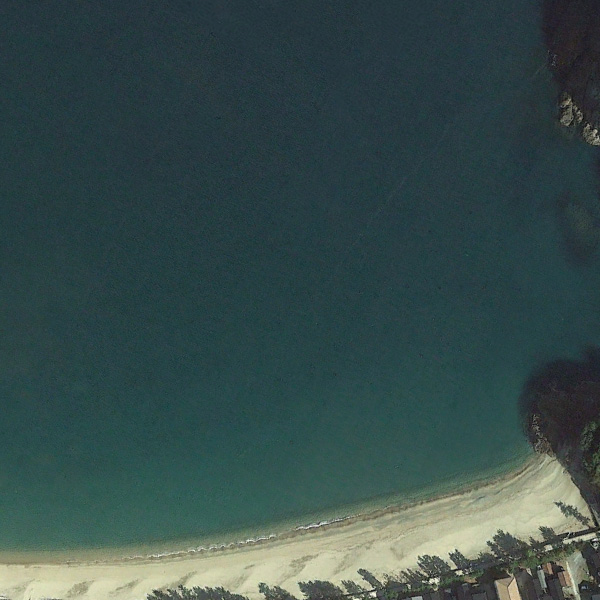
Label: Beach